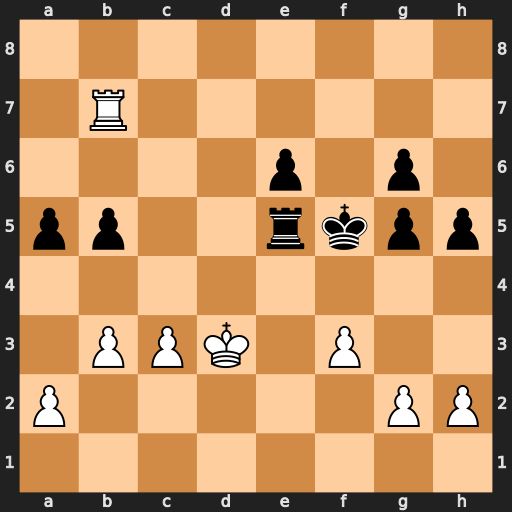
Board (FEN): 8/1R6/4p1p1/pp2rkpp/8/1PPK1P2/P5PP/8
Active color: w
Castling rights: -
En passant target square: -
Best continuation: Rf7#